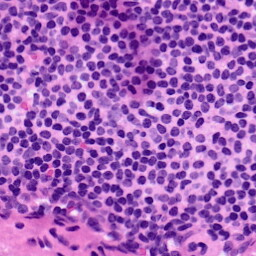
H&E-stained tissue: LymphNode